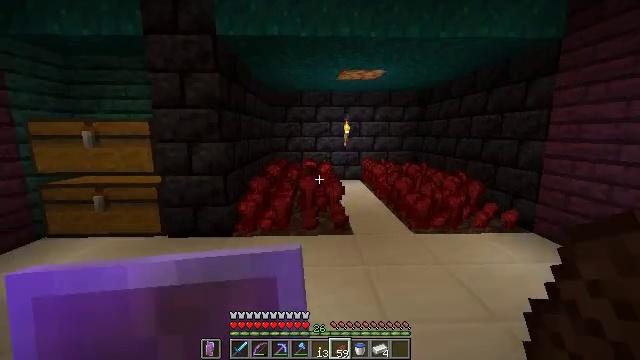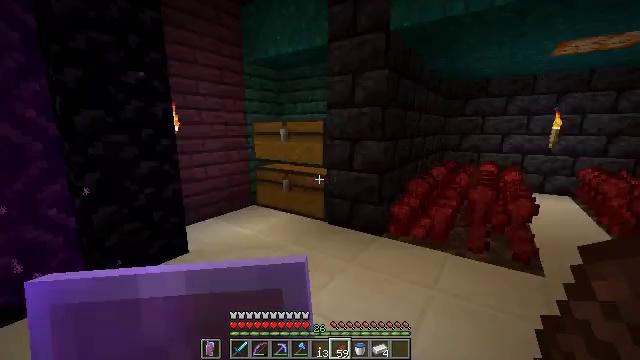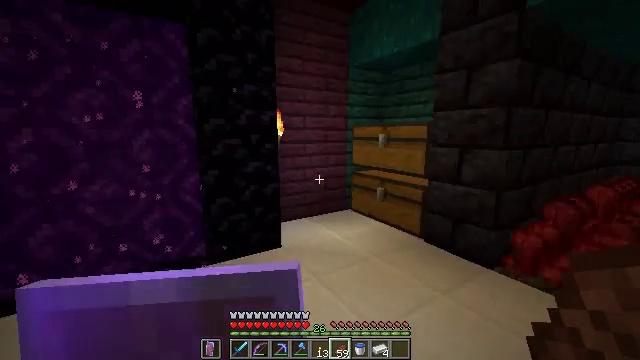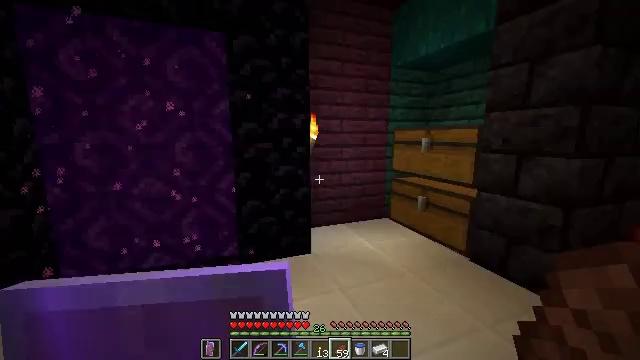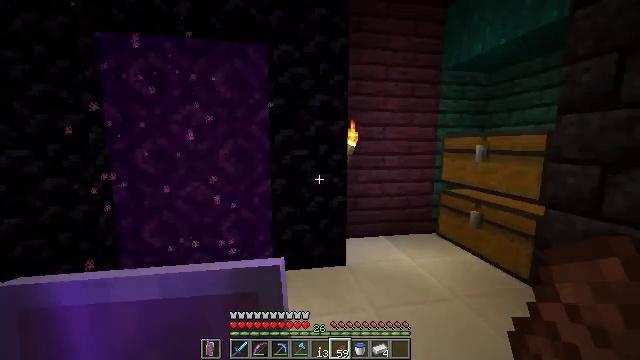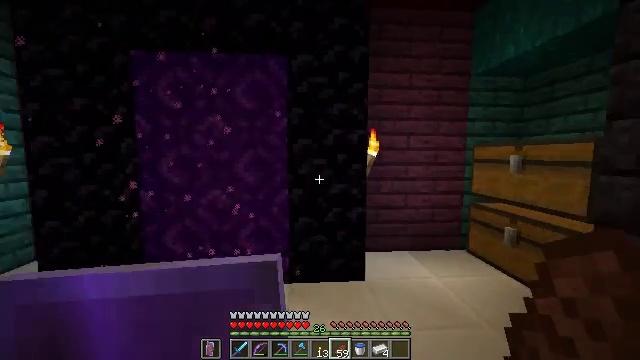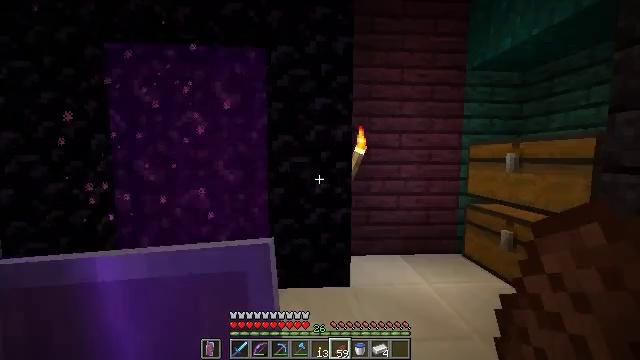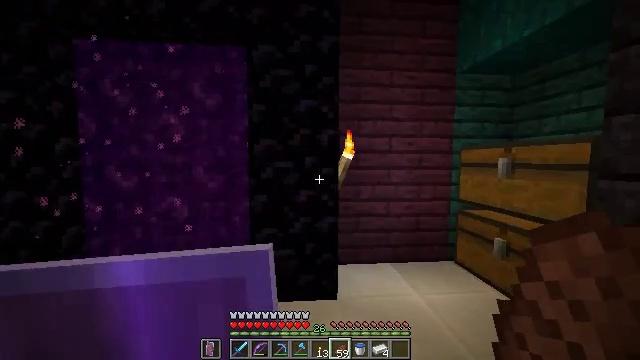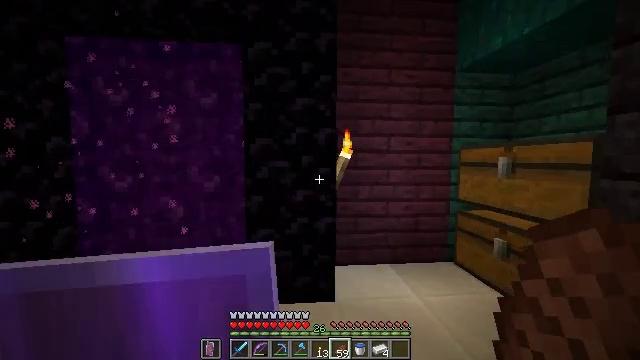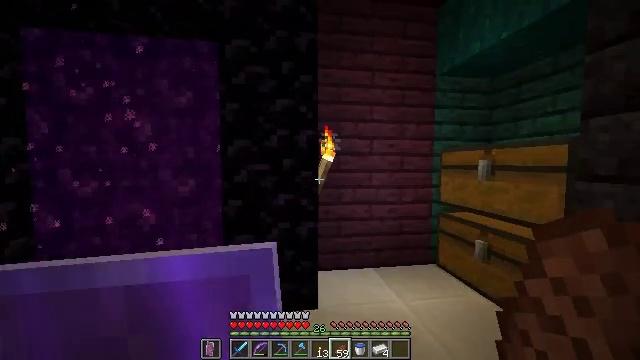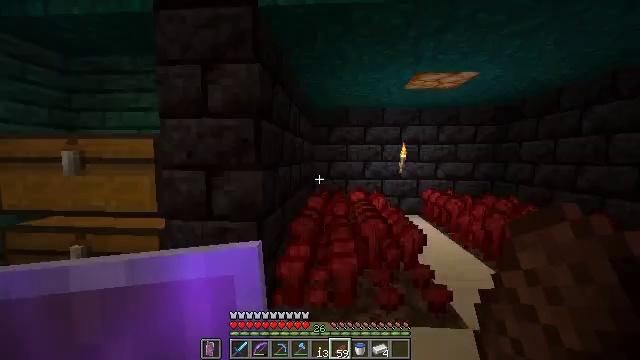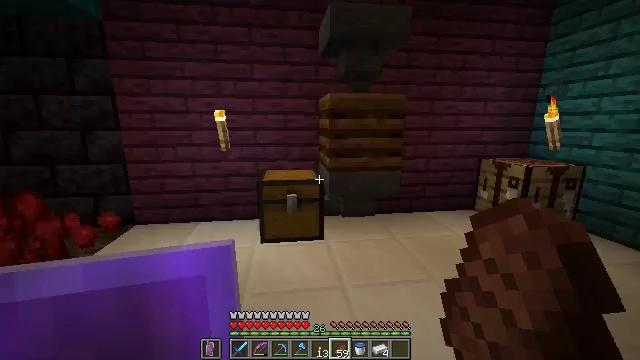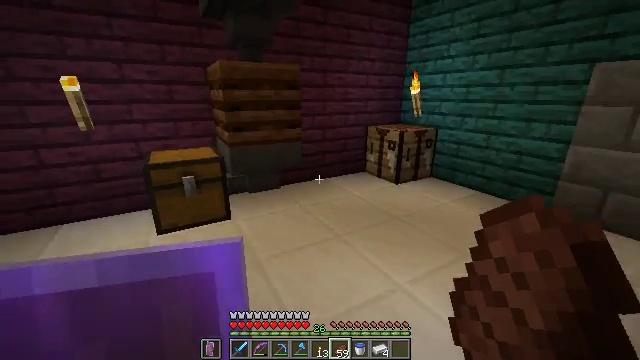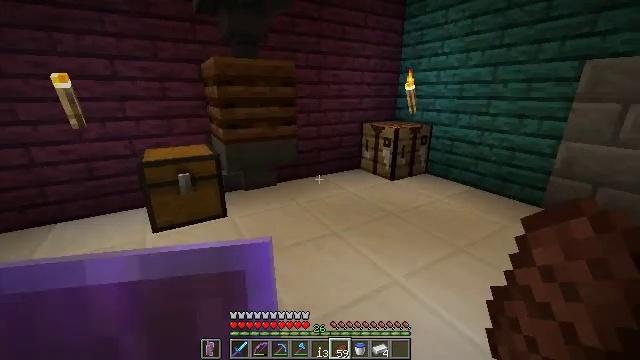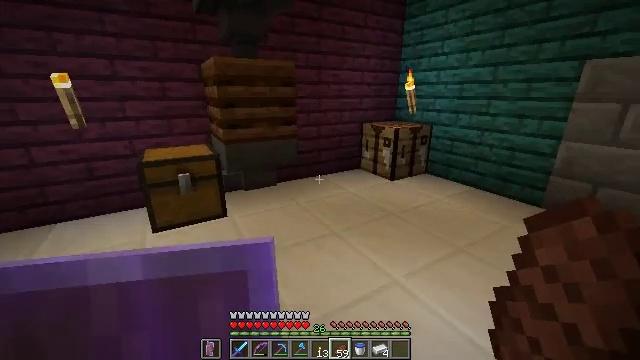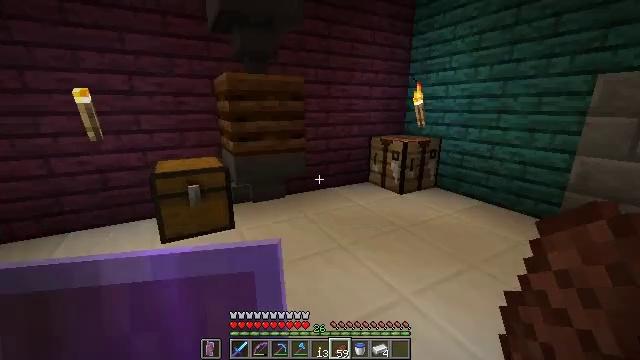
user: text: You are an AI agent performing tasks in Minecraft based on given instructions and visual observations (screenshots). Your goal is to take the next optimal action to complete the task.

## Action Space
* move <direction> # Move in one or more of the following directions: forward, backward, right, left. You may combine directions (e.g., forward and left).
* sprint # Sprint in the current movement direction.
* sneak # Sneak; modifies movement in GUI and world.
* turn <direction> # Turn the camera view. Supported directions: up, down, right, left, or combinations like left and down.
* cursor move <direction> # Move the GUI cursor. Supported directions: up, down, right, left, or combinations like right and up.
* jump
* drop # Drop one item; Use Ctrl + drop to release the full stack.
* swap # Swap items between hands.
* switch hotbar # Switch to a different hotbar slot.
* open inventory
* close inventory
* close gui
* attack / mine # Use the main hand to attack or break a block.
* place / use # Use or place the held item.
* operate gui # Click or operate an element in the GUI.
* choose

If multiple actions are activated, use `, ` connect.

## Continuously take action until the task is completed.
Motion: motion action
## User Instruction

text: Combine gold nuggets and melon in the grid to make a glistering melon slice.
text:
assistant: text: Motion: move forward and move right, turn left
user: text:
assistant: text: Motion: move forward and move right, turn left
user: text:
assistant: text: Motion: move forward and move right, turn left
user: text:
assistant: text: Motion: move forward and move right, turn left and up
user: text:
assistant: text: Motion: move forward and move right, turn left and up
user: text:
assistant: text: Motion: move forward and move right
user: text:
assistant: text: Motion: move forward, turn right
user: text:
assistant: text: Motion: no_op
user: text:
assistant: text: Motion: turn right
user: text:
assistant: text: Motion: turn right and down
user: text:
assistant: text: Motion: turn right and down
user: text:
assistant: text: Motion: turn right and down
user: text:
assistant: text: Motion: turn right
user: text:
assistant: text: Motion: no_op
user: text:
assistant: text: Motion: move right, turn left and up
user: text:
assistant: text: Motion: move right
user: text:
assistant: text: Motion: move right, turn left and up
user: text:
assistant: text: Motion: move right, turn left and up
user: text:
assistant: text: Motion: move right, turn left
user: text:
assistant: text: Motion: move right
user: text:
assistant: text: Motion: move right
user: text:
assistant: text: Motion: move right
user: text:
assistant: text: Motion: move right
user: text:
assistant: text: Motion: move right
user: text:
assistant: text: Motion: move right
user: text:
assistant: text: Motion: move right, turn left and down
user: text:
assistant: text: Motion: turn left and down
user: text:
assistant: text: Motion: move right, turn left and down
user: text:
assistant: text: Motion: move right, turn left and up
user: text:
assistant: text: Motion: move right, turn up